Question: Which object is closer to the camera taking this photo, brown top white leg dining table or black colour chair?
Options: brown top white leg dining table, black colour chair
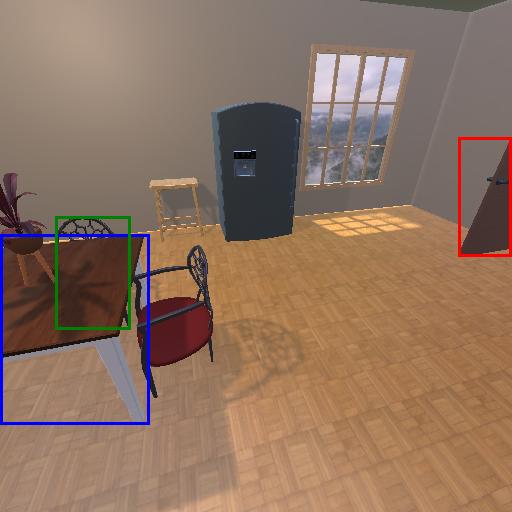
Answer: brown top white leg dining table